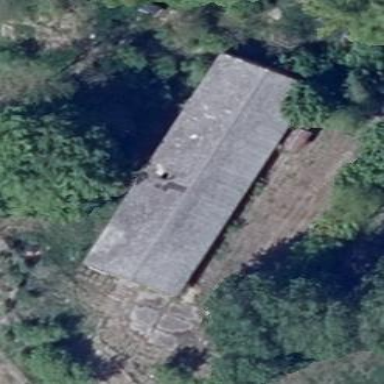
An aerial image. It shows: View of roof of building.